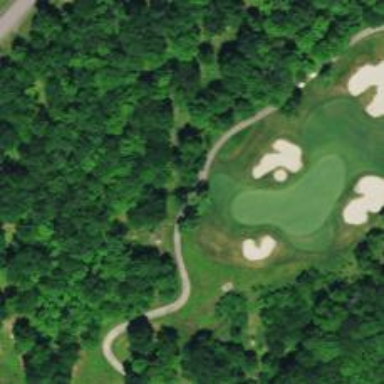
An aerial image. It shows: Path for both road and golf.